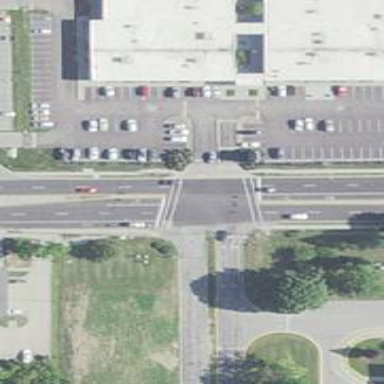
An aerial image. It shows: Controlled crossing on footway.